Field crop: tomato
Growth stage: 1
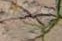
Species: cyperus